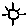
Label: sun